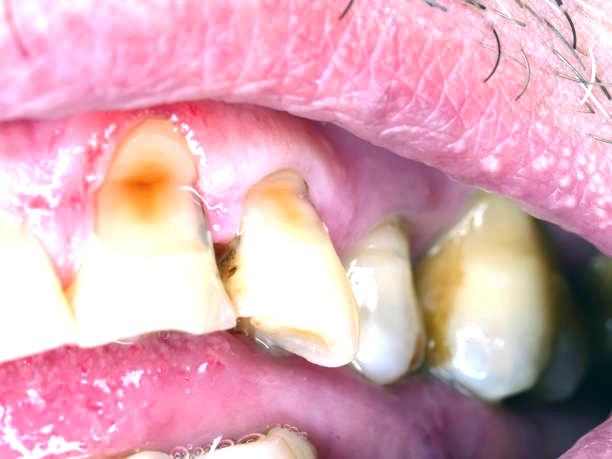
Condition: Gingivitis